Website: macys
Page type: account-selection
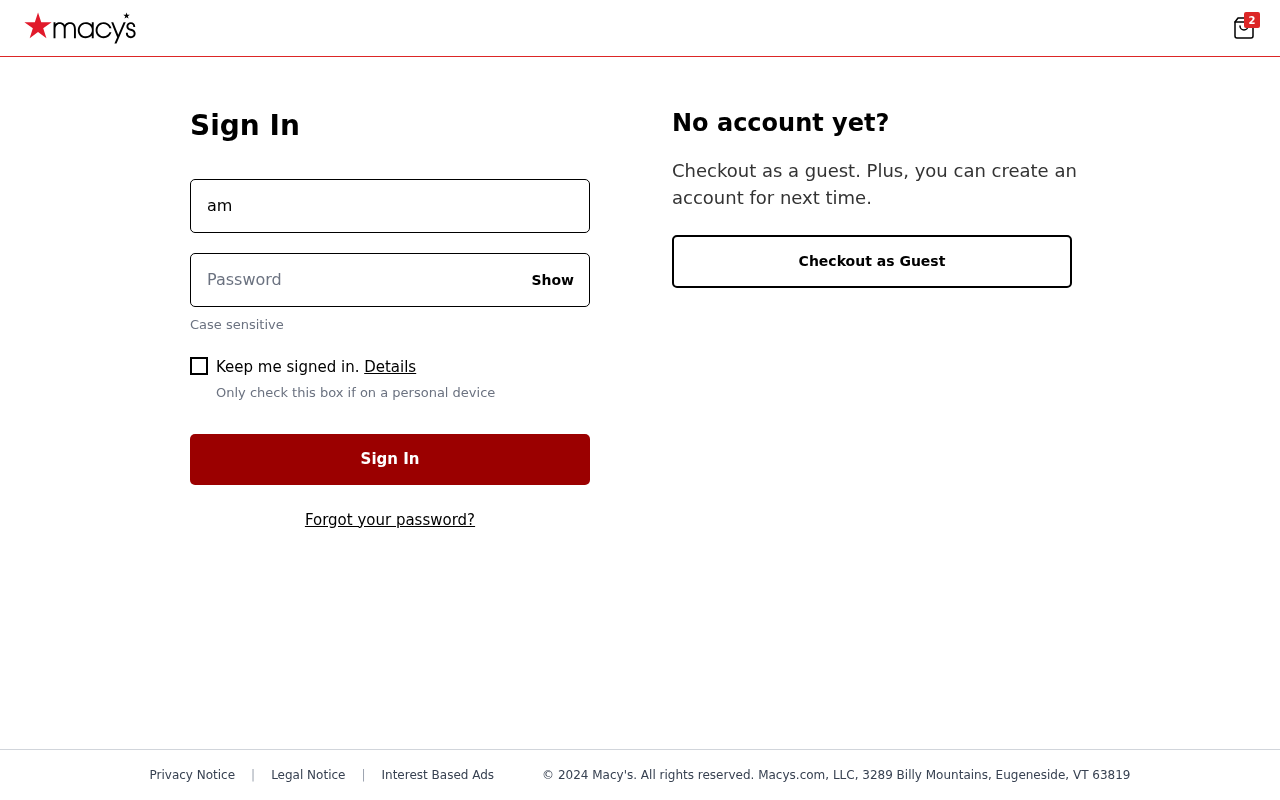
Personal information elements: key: PII_LOGIN_USERNAME
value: amcdonald204
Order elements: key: ORDER_NUM_ITEMS
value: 2